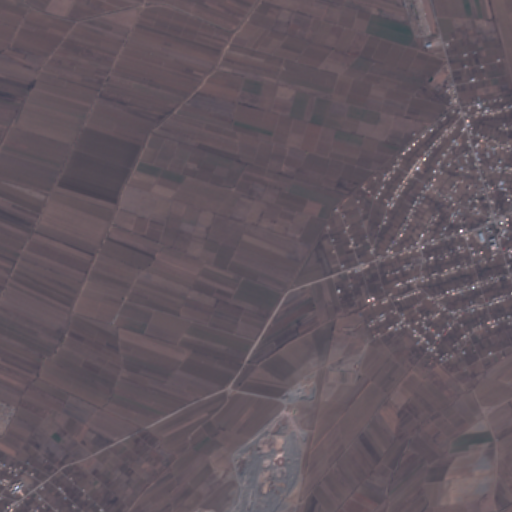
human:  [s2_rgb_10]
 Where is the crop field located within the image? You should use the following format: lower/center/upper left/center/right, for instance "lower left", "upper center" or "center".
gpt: The crop field is located in the lower right of the image.
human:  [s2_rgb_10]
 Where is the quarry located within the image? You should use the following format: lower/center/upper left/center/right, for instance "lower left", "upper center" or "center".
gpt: The quarry is located in the lower center of the image.
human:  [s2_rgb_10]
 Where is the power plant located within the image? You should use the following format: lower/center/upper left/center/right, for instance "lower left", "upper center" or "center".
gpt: There is no power plant in the image.